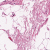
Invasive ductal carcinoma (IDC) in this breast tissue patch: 0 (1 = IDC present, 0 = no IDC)